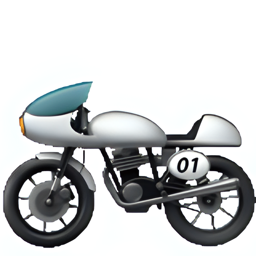
Name: racing motorcycle
Emoji: 🏍
Group: Travel & Places
Sub-group: transport-ground